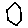
Label: hexagon